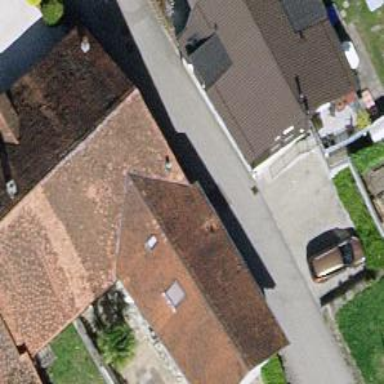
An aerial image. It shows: Residential building.